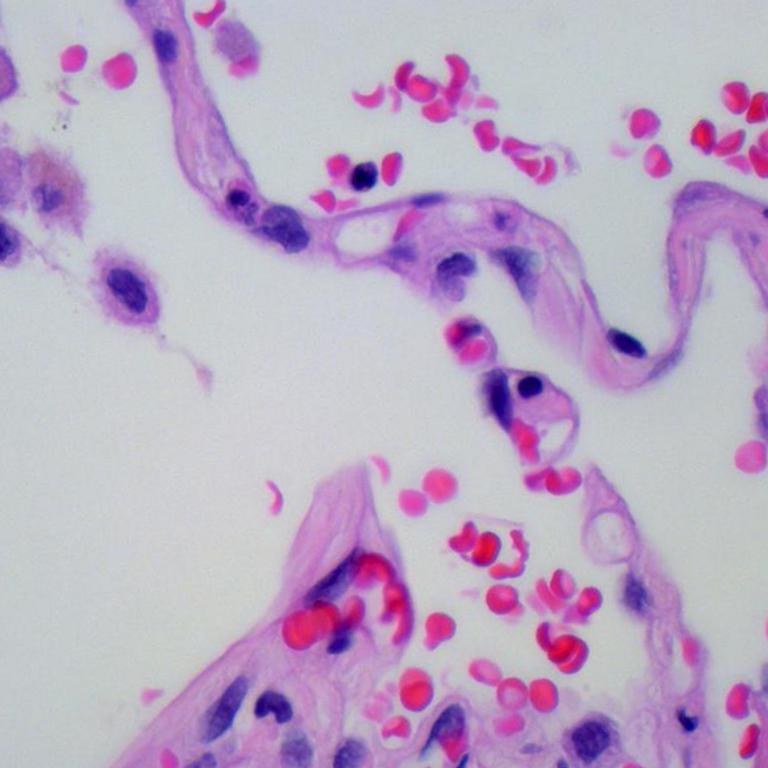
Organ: lung
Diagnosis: benign